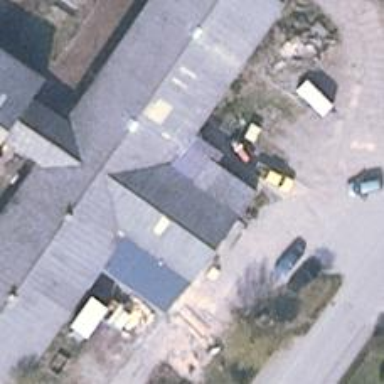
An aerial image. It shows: Farm shop.